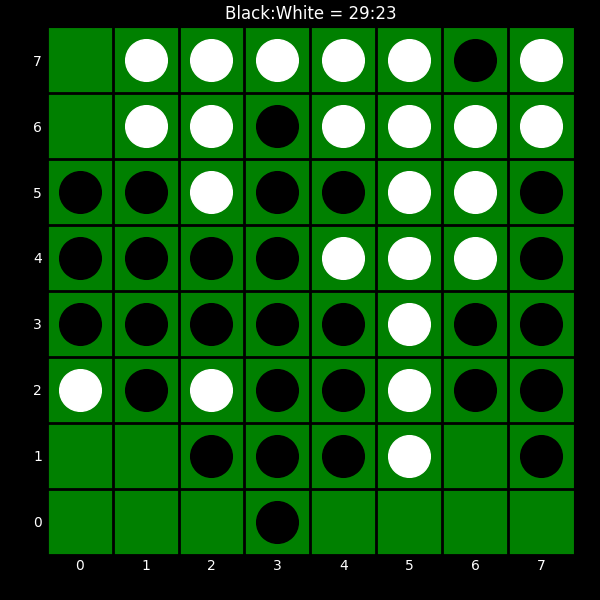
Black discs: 29
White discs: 23